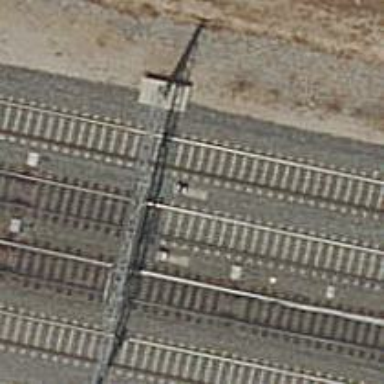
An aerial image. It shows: Railway track with contact lines for electrification.